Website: walmart
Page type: customer-info-address
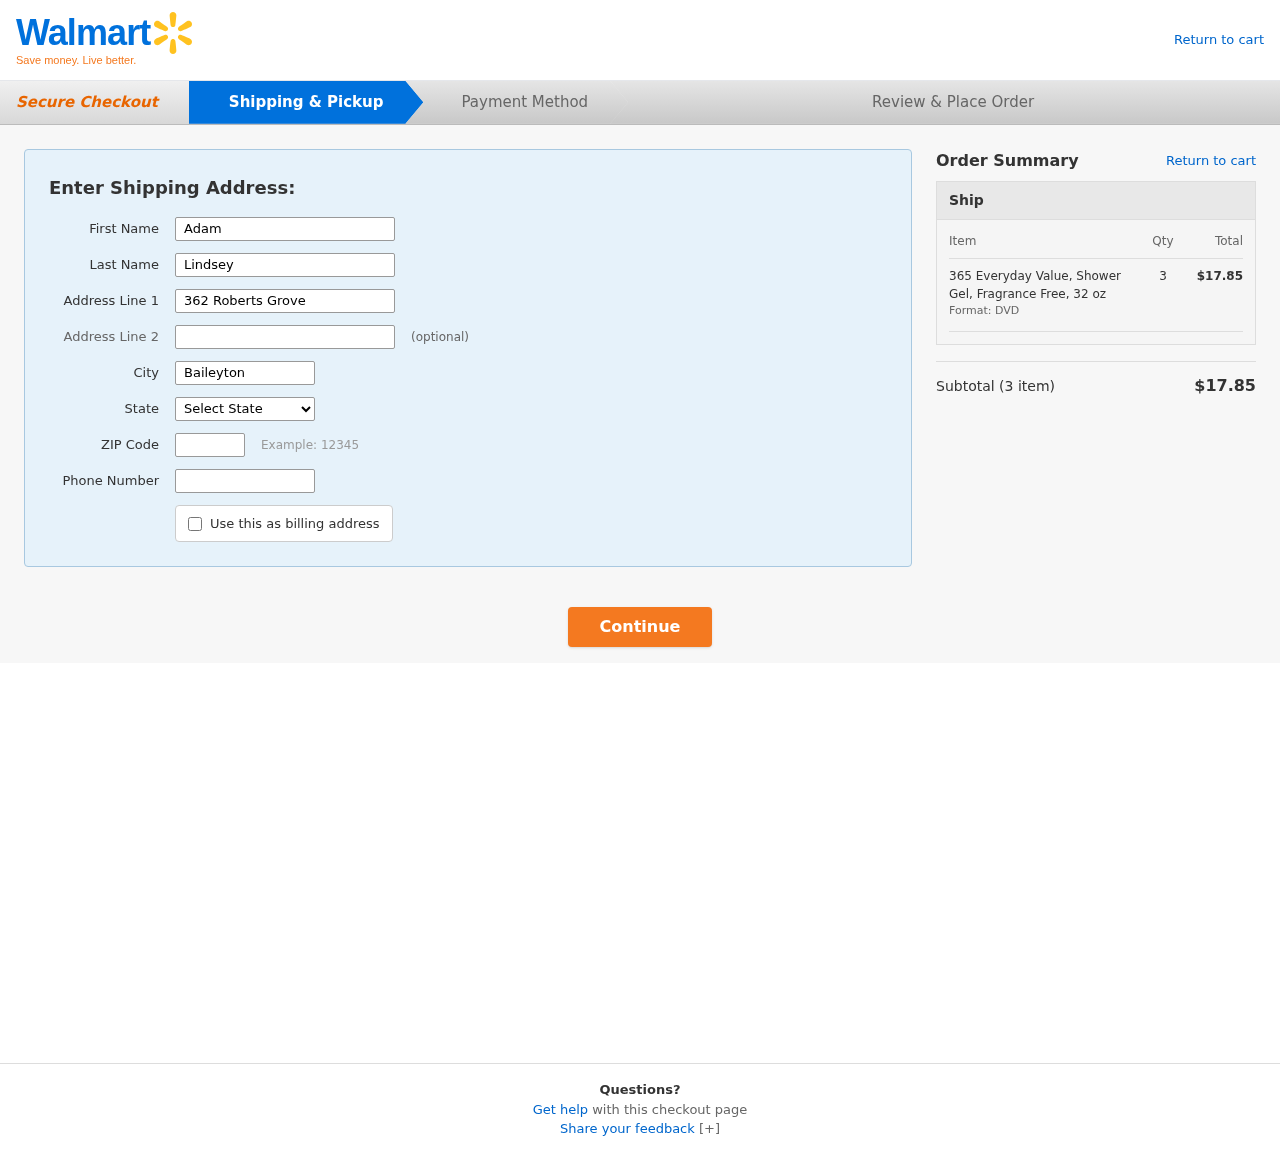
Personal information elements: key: PII_CITY
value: Baileyton
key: PII_FIRSTNAME
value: Adam
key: PII_LASTNAME
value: Lindsey
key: PII_PHONE
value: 5172084790
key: PII_POSTCODE
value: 85837
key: PII_STATE
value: Georgia
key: PII_STREET
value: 362 Roberts Grove
Product elements: key: PRODUCT1_NAME
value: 365 Everyday Value, Shower Gel, Fragrance Free, 32 oz
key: PRODUCT1_QUANTITY
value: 3
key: PRODUCT1_LINE_TOTAL
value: $17.85
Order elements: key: ORDER_NUM_ITEMS
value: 3
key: ORDER_SUBTOTAL
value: $17.85